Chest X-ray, PA view. Patient: 47 years old, sex M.
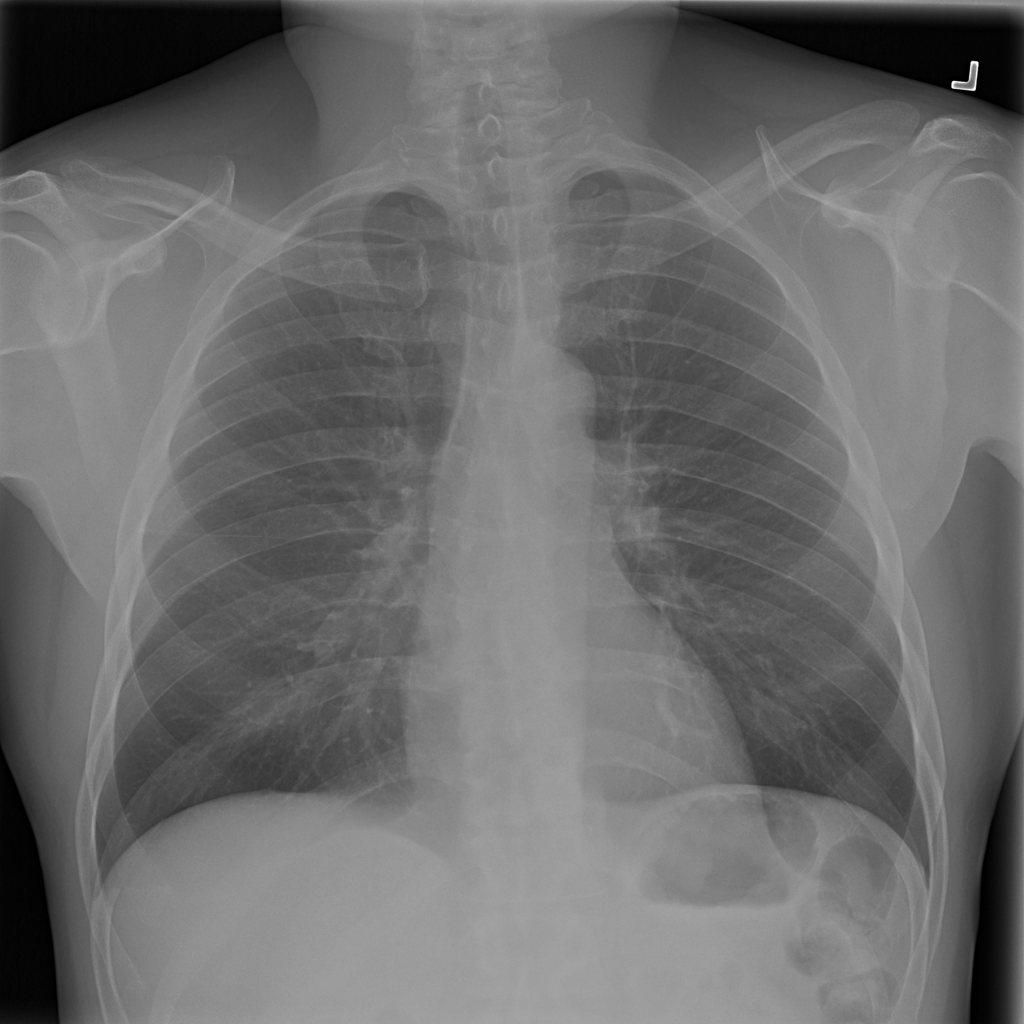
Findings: No Finding